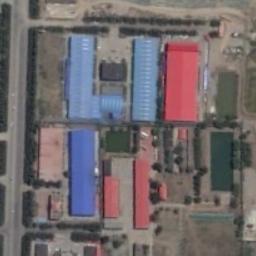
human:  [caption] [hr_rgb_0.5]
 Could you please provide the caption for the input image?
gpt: The industrial area has some neatly arranged workshops of different colors .

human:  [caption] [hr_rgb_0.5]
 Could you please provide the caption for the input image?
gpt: There are many buildings of different sizes in the industrial area .

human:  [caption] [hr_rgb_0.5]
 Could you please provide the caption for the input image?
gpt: Neatly planned factories and roads in an industrial area with green belts .

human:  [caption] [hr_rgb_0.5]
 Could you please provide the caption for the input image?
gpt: Many houses of different shapes and sizes are in the industrial area .

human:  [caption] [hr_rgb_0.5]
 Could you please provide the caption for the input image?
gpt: There are three blue buildings and three red buildings on the industrial area .